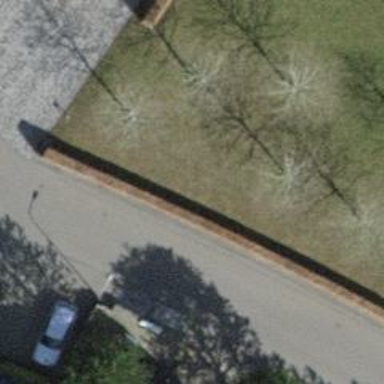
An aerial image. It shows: Hedge barrier made of broadleaved plants with semi-evergreen leaves.